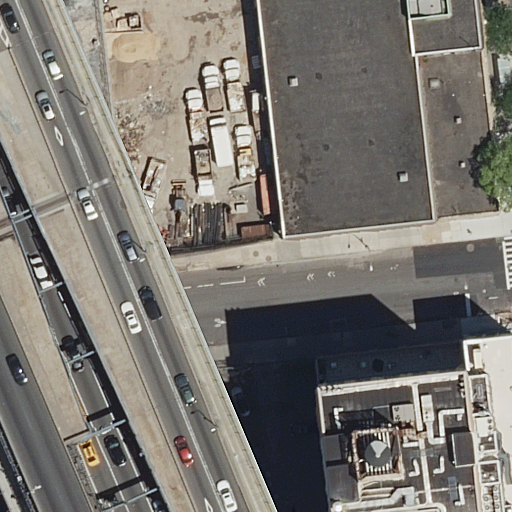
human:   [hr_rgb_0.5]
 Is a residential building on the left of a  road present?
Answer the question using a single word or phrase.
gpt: yes

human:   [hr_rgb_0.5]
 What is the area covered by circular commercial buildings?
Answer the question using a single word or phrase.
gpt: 0m2

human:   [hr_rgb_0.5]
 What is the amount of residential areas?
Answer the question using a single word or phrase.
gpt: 0

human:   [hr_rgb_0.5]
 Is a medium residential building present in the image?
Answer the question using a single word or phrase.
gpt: no

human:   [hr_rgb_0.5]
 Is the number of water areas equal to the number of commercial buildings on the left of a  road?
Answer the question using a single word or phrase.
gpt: yes

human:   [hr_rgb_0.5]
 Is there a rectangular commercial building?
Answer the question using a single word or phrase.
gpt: no

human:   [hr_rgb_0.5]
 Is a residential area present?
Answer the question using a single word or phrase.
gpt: no

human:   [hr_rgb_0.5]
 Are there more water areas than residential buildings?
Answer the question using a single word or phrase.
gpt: no

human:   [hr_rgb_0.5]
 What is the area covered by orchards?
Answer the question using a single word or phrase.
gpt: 0m2

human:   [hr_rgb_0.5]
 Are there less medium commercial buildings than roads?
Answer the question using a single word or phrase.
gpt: yes

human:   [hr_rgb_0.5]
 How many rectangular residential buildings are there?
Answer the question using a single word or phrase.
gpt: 6

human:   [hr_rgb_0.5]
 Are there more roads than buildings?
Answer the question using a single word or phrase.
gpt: yes

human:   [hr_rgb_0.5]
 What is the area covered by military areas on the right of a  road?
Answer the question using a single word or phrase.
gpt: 0m2

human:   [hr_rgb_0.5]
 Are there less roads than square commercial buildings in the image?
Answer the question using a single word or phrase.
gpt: no

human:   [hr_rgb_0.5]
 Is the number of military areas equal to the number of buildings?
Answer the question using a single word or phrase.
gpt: no

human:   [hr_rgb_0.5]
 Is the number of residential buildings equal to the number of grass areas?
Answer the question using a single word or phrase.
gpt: no

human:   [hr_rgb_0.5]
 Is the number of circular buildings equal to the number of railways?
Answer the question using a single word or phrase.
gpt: yes

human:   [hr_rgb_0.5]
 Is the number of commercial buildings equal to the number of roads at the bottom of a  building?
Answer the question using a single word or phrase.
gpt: no

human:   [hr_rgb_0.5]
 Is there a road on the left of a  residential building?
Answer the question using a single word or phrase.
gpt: yes

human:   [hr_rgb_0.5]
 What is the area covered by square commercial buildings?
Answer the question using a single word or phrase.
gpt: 0m2

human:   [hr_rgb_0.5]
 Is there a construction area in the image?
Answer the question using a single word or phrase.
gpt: no

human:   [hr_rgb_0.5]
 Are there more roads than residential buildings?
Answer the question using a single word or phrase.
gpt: yes

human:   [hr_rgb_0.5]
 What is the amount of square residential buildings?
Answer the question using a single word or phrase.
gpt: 0

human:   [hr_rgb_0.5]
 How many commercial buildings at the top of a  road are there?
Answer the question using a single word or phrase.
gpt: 0

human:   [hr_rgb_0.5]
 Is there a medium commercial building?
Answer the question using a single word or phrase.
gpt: no

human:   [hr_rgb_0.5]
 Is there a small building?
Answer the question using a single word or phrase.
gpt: yes

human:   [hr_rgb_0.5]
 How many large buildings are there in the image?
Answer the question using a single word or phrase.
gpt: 4

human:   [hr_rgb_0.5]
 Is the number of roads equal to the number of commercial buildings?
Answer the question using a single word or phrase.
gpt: no

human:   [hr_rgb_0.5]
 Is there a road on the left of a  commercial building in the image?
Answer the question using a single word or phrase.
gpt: no

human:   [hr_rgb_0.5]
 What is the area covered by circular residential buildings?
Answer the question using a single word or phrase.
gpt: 0m2

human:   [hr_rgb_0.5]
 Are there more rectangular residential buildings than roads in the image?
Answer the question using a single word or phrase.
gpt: no

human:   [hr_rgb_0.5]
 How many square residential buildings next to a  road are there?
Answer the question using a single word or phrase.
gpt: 0

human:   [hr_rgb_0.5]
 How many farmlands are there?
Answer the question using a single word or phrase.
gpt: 0

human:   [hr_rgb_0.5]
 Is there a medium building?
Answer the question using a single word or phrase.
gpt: no

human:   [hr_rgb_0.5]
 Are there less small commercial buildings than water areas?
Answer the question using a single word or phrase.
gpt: no

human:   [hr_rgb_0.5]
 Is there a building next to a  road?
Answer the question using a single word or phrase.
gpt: yes